Question: I am trying to use polymer layouts in polymer elements, but I am unable to determine how they are supposed to be nested correctly.
I use body on 'fullbleed' - this works correctly (grey area in example).
Then I add a polymer element 'my-element' (horizontal layout), and another custom element 'your-element' (vertical layout).
The middle row of 'your-element' ("Beta Two") is set to 'flex'.
"Beta Two" expands to fill the whole remaining space
"Beta Two" gets height = 0 (verifiable in element inspector)
If the 'flex' tag is removed then "Beta Two" appears with standard height.
If "Beta Two" gets a 'style="min-height:100px"' then it is drawn with this min-height.
If "Beta Two" gets a 'style="min-height:100%"' that has no effect.
Many other posts have suggested to use ':host {display: block}' styling, but this did not help here (see jsbin - unless I applied it on the wrong elements?).
What would be the correct way to achieve this result?
jsbin: <URL>
This is what I expect the desired end result to look like: <URL>

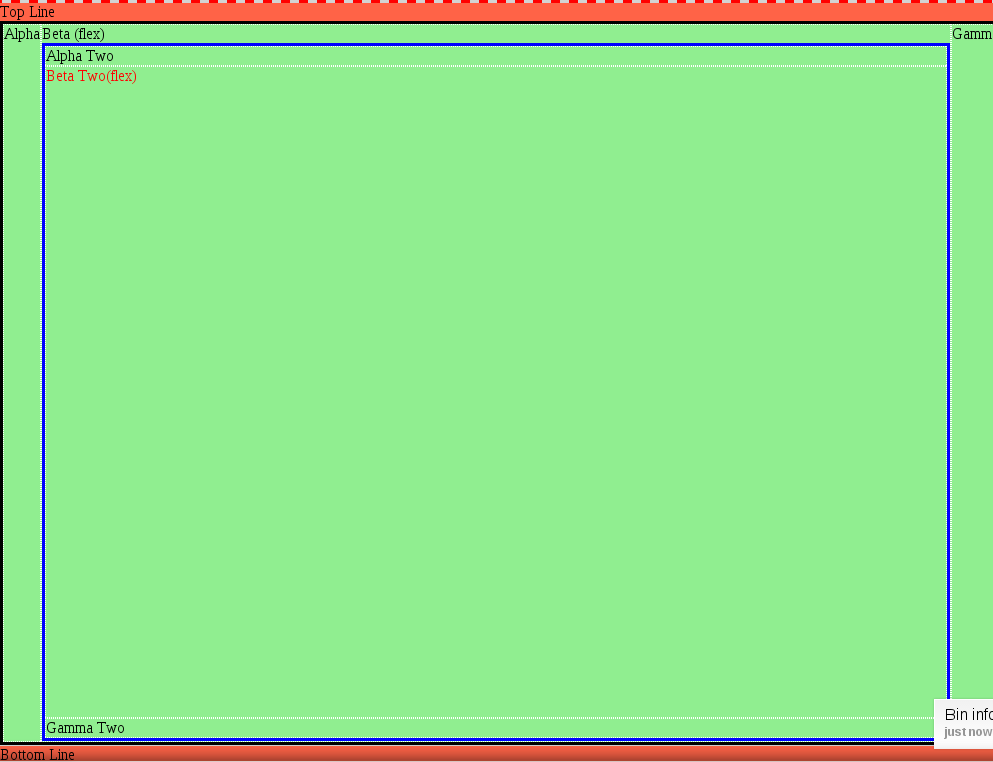
Answer: @itboy put me on the right track with his edit, thanks!
So the answer is to make sure that the layout attributes are on the parent element. One way to do this is to add it when the element is used (itboy's proposal), but actually it is also possible to add it on the element declaration, ie like this:
'''
<polymer-element name="my-element" layout horizontal noscript>
<template>
<style>
div {
background: lightgreen;
border: 1px dotted white;
}
</style>
<div>Alpha</div>
<your-element flex ></your-element>
<div>Gamma</div>
</template>
</polymer-element>
'''
Or similar for the second element
'''
<polymer-element name="your-element" layout vertical noscript>
<template>
<style>
div {
background: lightgreen;
border: 1px dotted white;
}
#beta2 {
color: red;
}
</style>
<div>Alpha Two</div>
<div flex id="beta2">Beta Two(flex)</div>
<div>Gamma Two</div>
</template>
</polymer-element>
'''
This allows the elements to be called without having to give a layout attribute when they are called:
'''
<body fullbleed layout vertical style="background:lightgrey;">
<div style="background-color:tomato">Top Line</div>
<my-element flex ></my-element>
<div style="background-color:tomato">Bottom Line</div>
</body>
'''
Caveat: Make sure that the complete chain of elements uses the 'layout' attributes.
jsbin with this solution: <URL>
<URL>
It works by wrapping the '<body>'inside a custom element, otherwise you have to encapsulate the body in an extra '<div>'